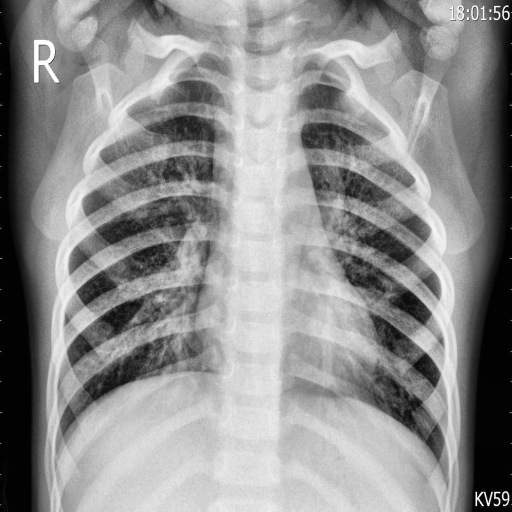
Finding: PNEUMONIA